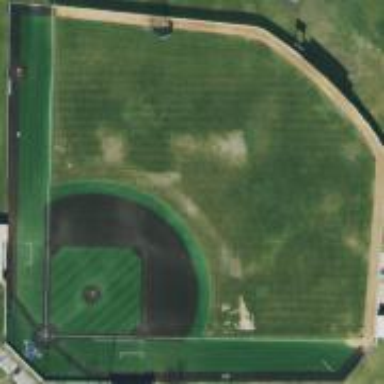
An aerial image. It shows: Baseball pitch for leisure land activities.